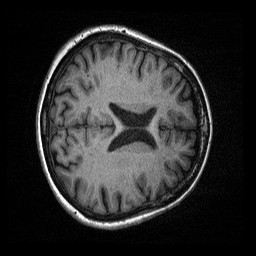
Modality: T1w
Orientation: axial
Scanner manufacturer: siemens
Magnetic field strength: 3 T
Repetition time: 2.3 s
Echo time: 0.00226 s